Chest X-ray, AP view. Patient: 58 years old, sex M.
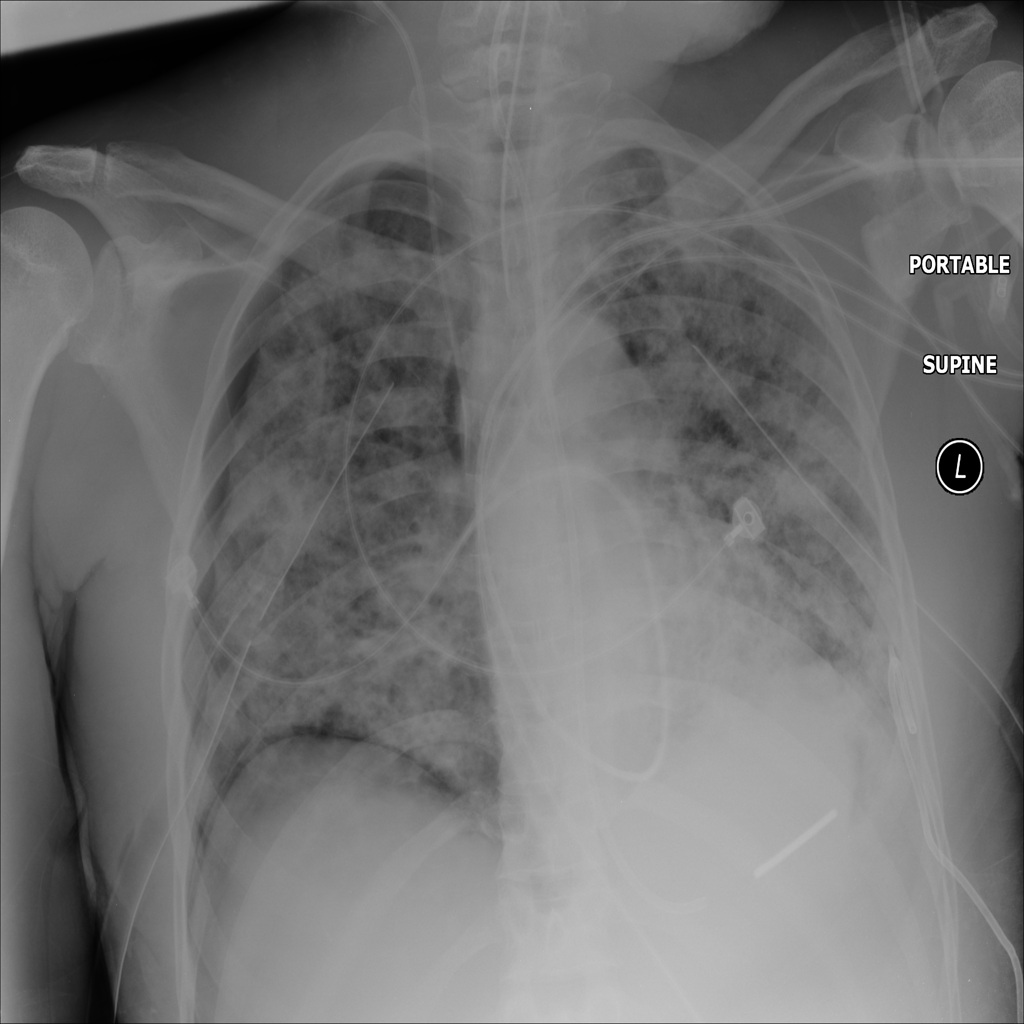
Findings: Infiltration, Pneumothorax